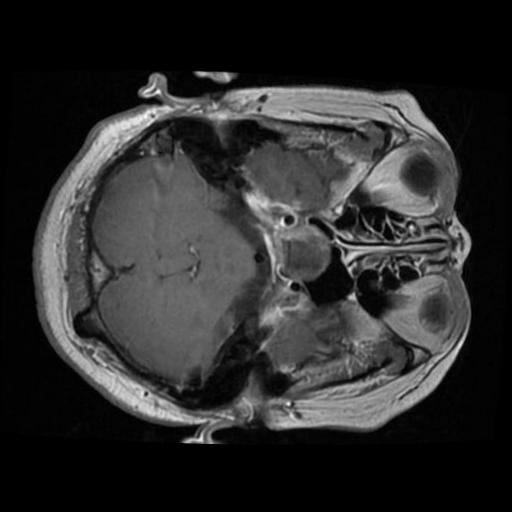
Label: brain_tumor